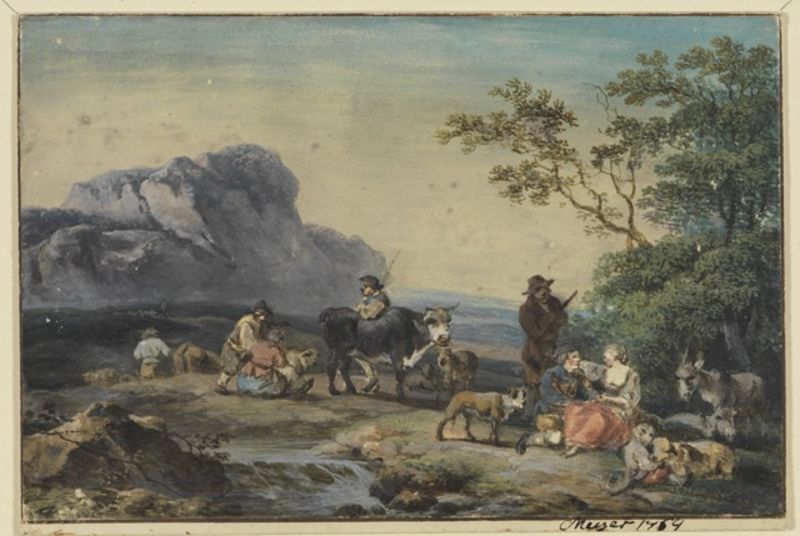
Titel: Landschaft mit ruhenden Hirten
Künstler: Georg Friedrich Meyer
Standort: Karlsruhe
Institution: Staatliche Kunsthalle Karlsruhe
Schlagwörter: baum, berg, blau, blätter, felsen, gemälde, gewitter, gruppe, himmel, laub, mann, meer, wasser, weiß, wolken, aquarell, bäume, fluss, frauen, grün, landschaft, menschen, mädchen, see, sitzen, ufer, äste, abend, braun, bunt, frau, grau, hell, hut, licht, männer, szene, zeichnung, gras, hund, hunde, rot, tier, tiere, weg, wiese, wolke, gesellschaft, leute, malerei, rock, mütze, mensch, messer, stein, steine, horn, signatur, öl, ast, bach, ebene, erde, feld, flusslauf, horizont, kühe, natur, strauch, vieh, weide, zweige, busch, büsche, gebüsch, land, gewand, kind, paar, wald, wasserfall, bauern, brunnen, esel, kinder, pferd, stock, affe, schrift, ruhe, stab, berge, fels, gebirge, zug, farbe, grafik, herde, kuh, rind, alm, idylle, pause, rast, treiben, rand, figuren, romantik, strom, querformat, staffage, lanze, essen, datum, bauer, klippe, katze, lamm, rinder, schaf, idyll, lithografie, uniform, leinwand, bleistift, jagd, geschoren, liebespaar, karte, jüngling, verschwommen, jäger, gewehr, lanschaft, reise, bachlauf, fernsicht, jagt, plateau, männder, hörner, postkarte, steinboden, lämmer, schafe, ochse, stier, hirte, hirten, schaafe, schäfer, schäferin, zeige, muser, miniatur, ziege, wanderung, weitsicht, legende, kalb, lager, ziegen, alp, pastorale, buntstift, horizint, quelle, staab, widder, kälber, gemeinschaft, büffel, hüter, schur, meyer, sche, steilwand, loth, bächlein, fkuß, mesnchen, schlechtes foto, fete galant, hirtenszene, schäffer, ser, hierten, galante, zoege, kälberkalb, ferg, meiser, 1764, 1464, sutzen, galante szenen, 1763, meuser